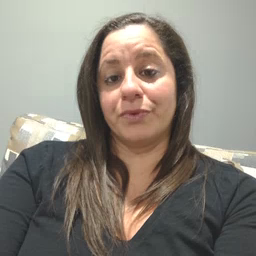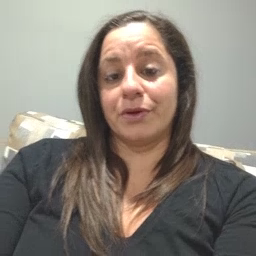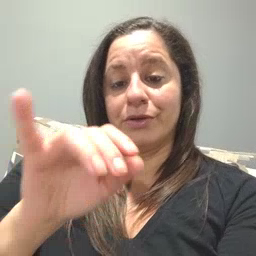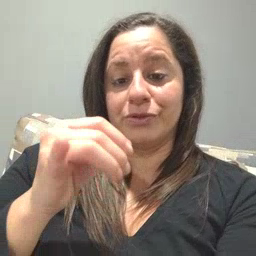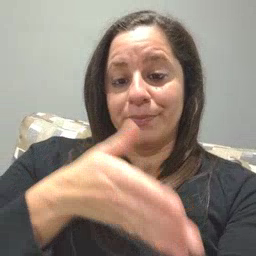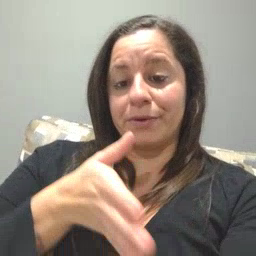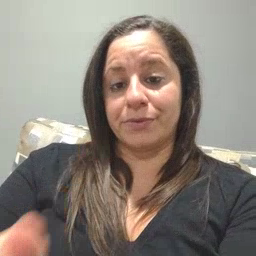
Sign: jeans